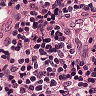
Metastatic tissue present: no